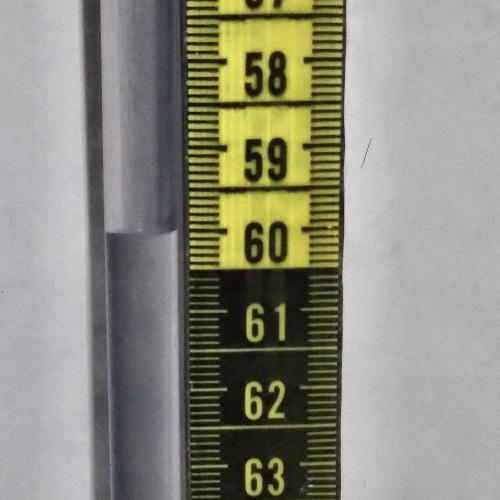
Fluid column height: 60.0 cm